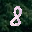
Label: 8